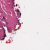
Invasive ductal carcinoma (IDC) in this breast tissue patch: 0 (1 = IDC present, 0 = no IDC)